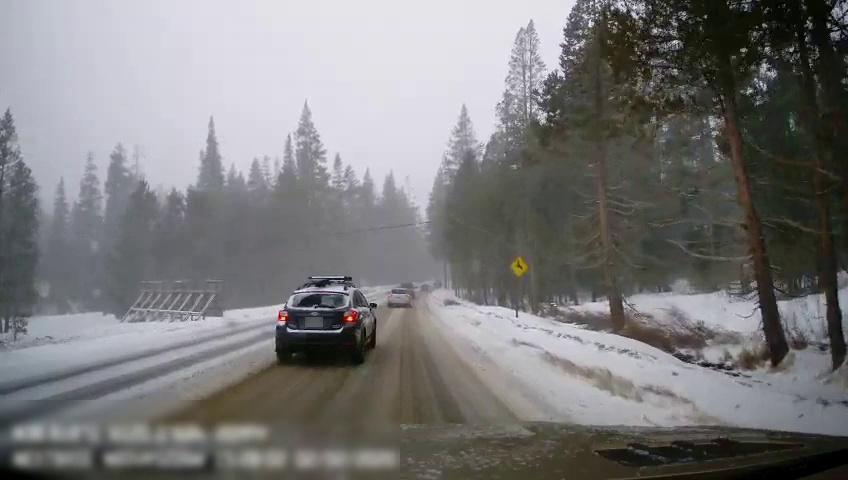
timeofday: Day
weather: Snowy
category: Drivable Space
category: Vehicles | Truck
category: Vehicles | Car
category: Vehicles | SUV
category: Traffic | Signs